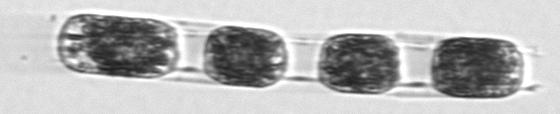
Label: Hemiaulus